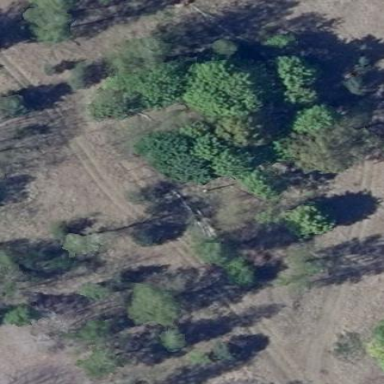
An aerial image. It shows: Deciduous broadleaved scrub in the natural environment.